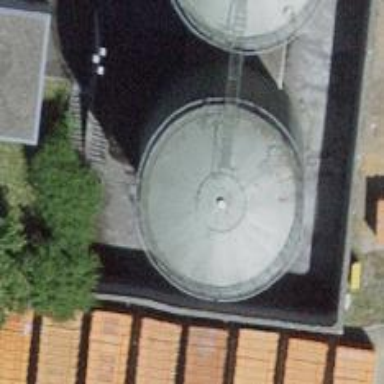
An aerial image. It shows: Silo.